Field crop: maize
Growth stage: 1
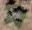
Species: chenopodium